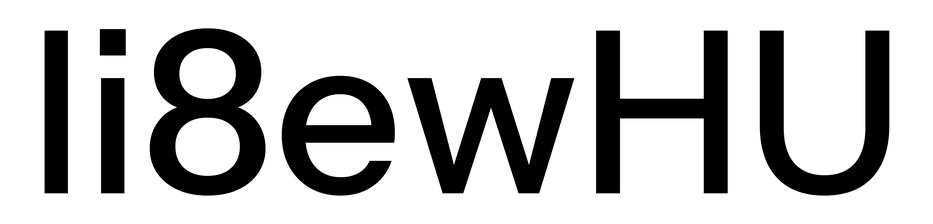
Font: InstrumentSans_Medium